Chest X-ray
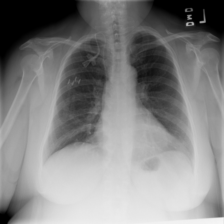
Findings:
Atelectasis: negative
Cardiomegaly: negative
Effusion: negative
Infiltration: negative
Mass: negative
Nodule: negative
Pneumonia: negative
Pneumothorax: negative
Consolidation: negative
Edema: negative
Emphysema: negative
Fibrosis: negative
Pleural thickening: negative
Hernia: negative